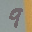
Label: 9